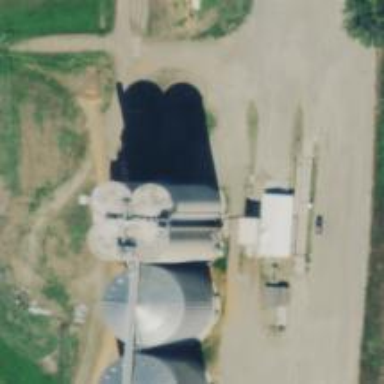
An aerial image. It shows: Grain elevator.